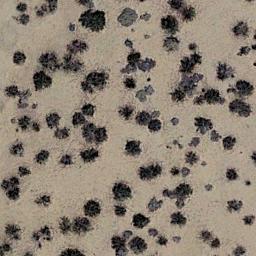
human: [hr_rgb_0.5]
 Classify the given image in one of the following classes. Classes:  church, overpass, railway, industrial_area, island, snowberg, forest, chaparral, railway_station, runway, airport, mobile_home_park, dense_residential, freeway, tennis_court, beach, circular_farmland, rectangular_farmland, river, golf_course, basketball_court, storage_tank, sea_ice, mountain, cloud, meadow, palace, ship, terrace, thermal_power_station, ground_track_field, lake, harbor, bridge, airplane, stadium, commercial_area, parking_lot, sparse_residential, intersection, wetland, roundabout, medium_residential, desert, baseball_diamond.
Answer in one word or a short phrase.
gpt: chaparral